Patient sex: F
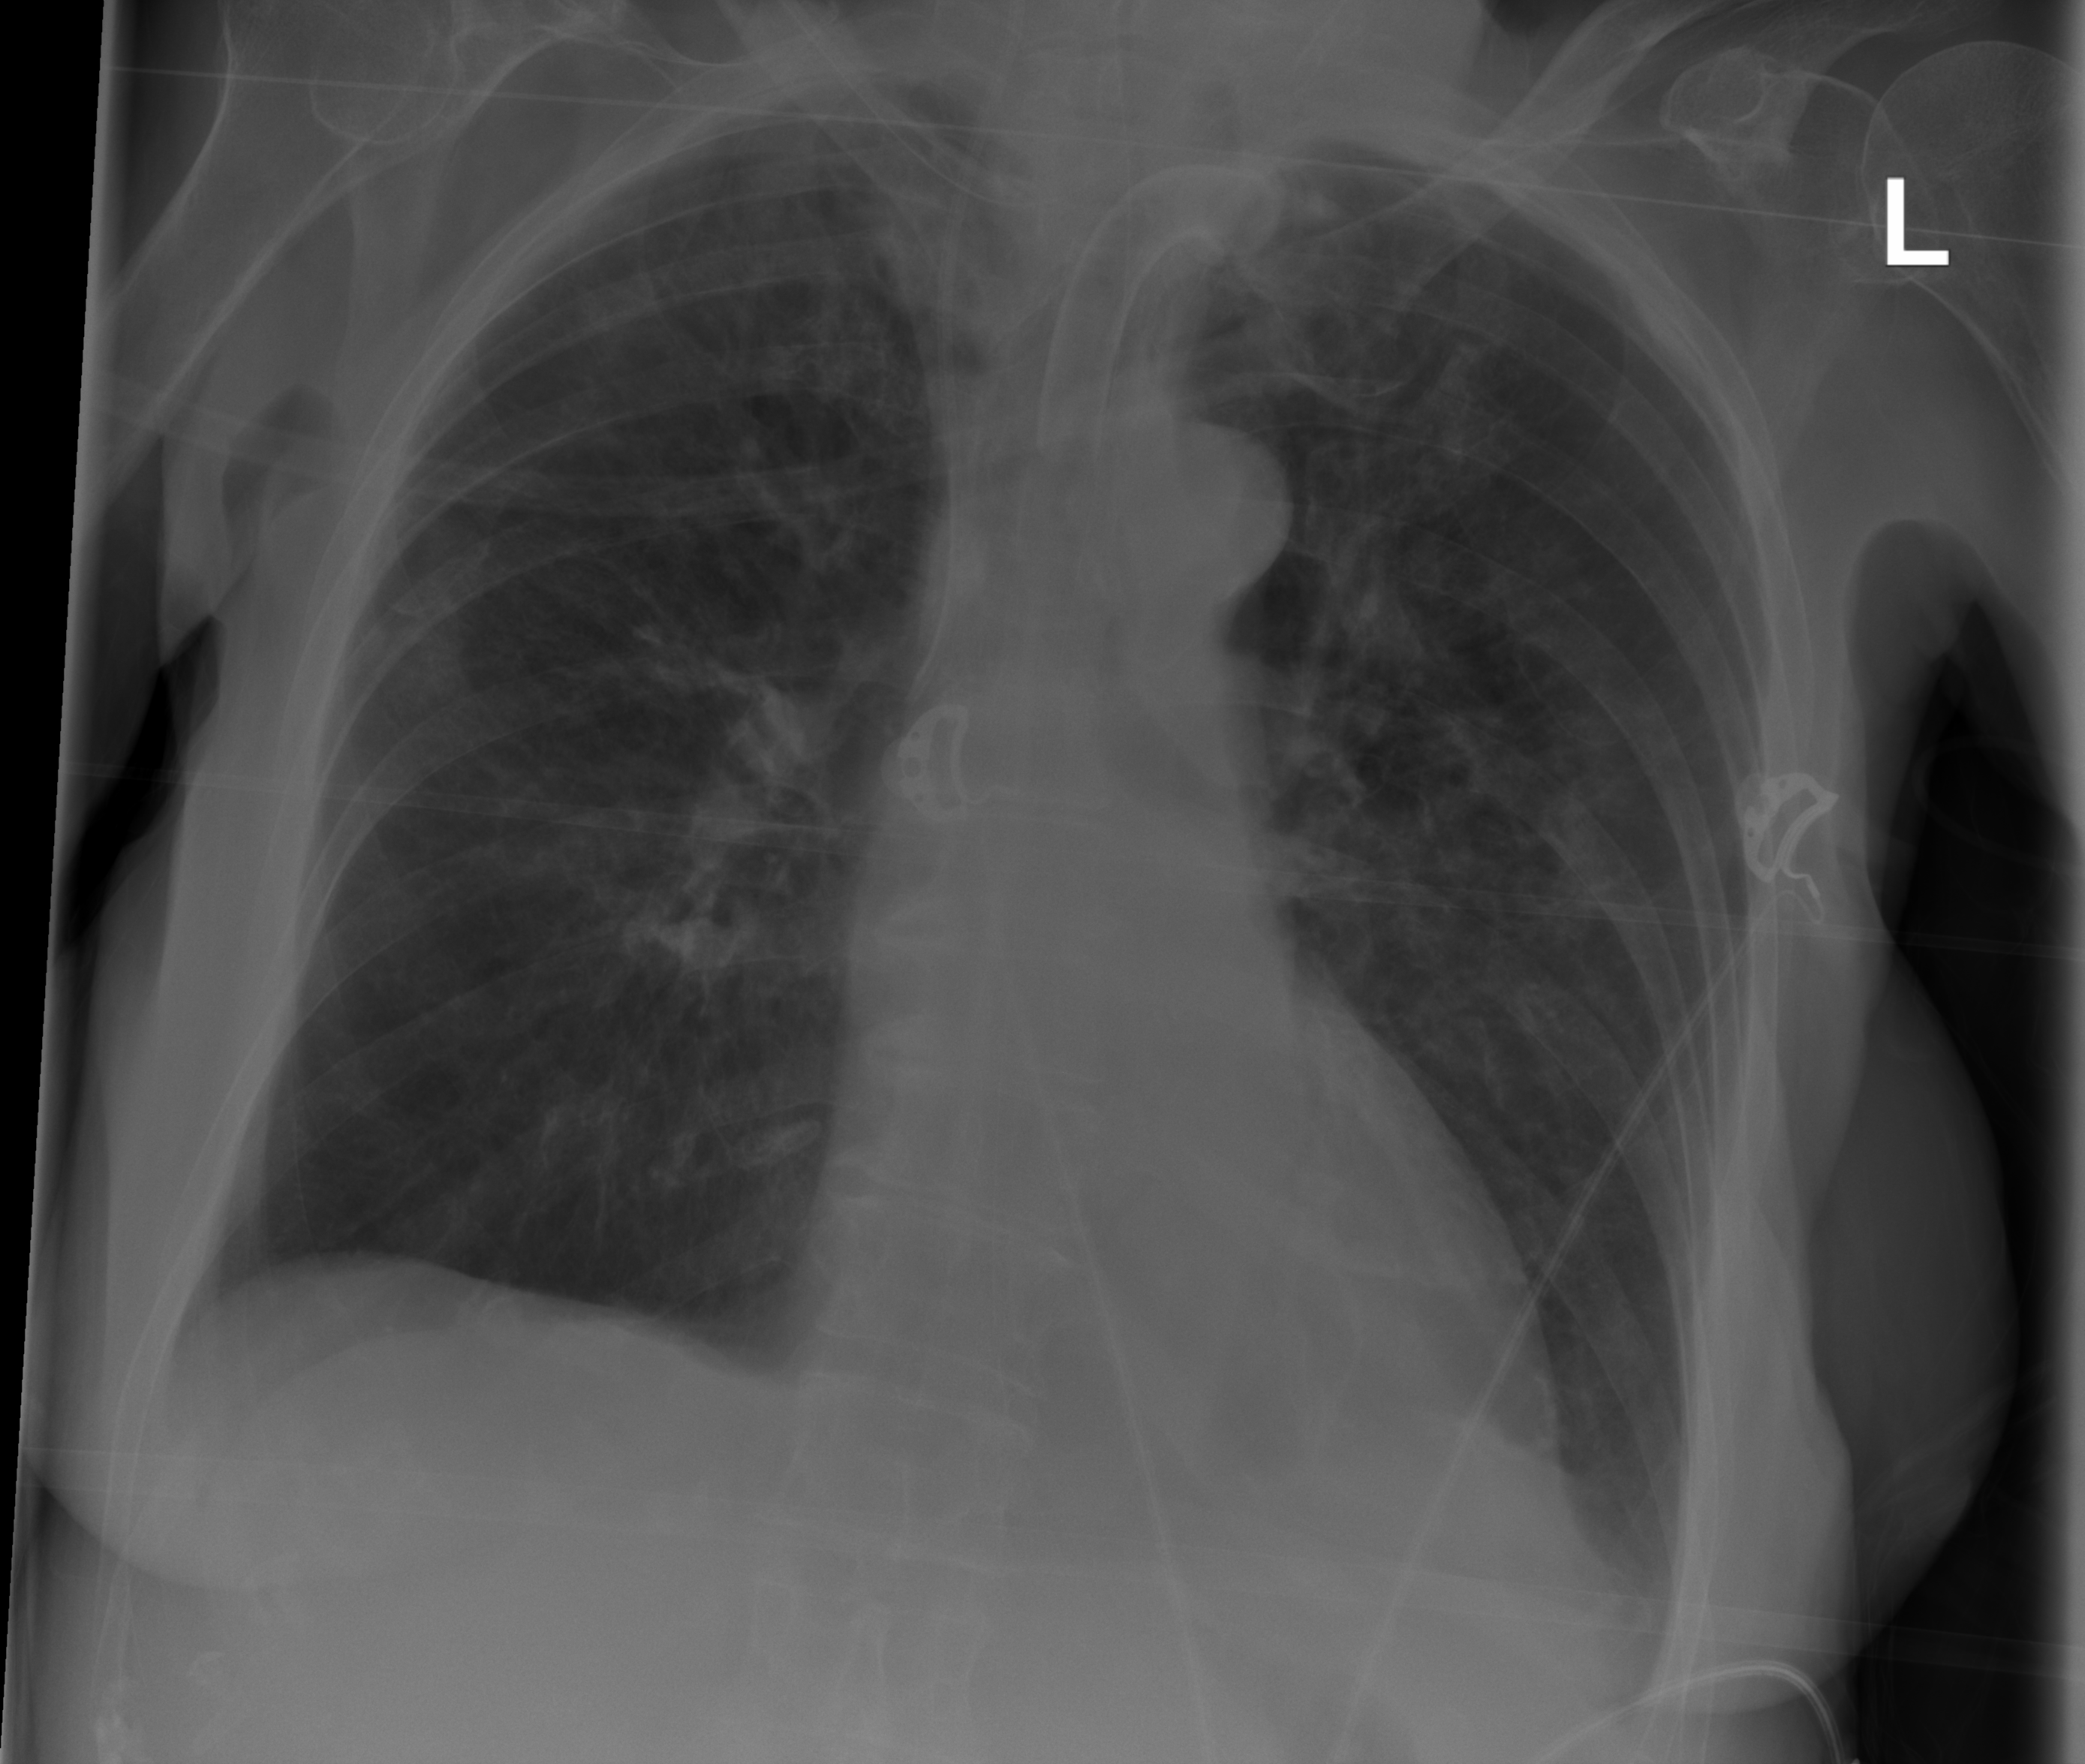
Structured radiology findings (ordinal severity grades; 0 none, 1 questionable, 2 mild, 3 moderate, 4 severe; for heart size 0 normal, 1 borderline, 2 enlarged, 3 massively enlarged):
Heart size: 0
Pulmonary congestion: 0
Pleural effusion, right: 0
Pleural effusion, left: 2
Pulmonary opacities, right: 0
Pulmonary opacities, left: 0
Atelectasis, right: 0
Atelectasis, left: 2